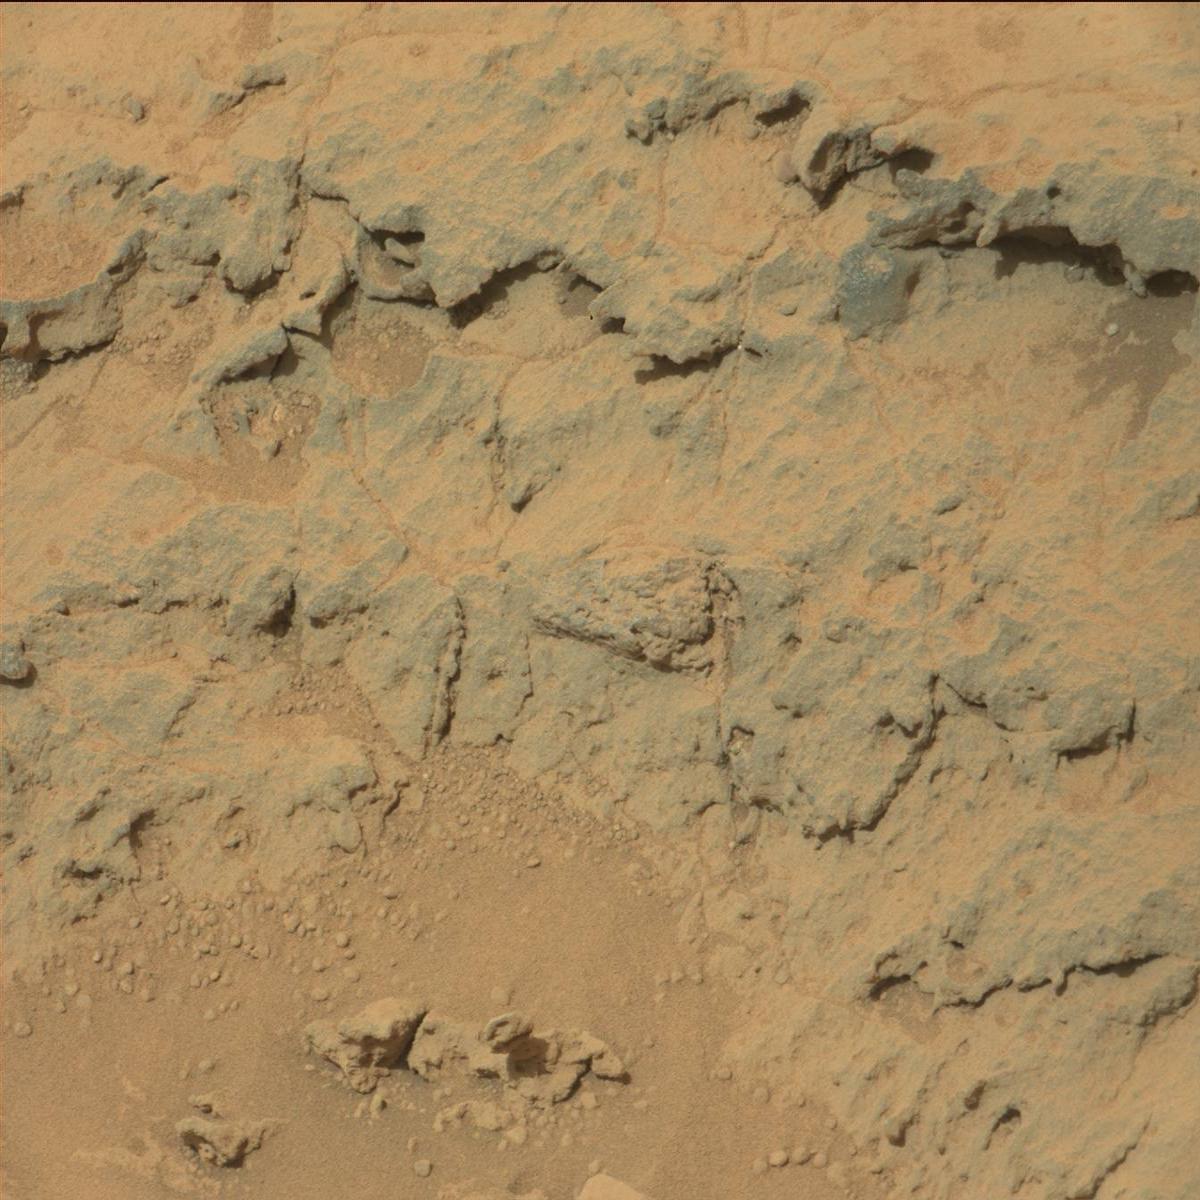
Terrain classes present: Bedrock, Rock, Sand / Soil